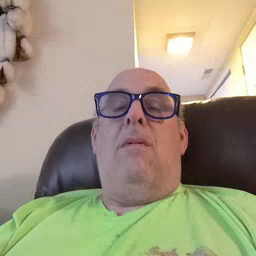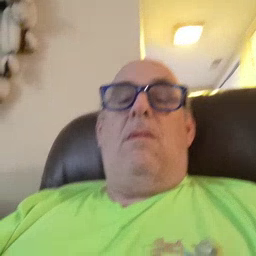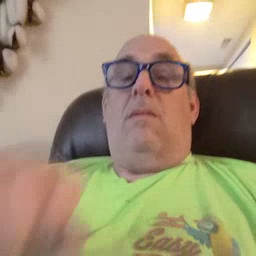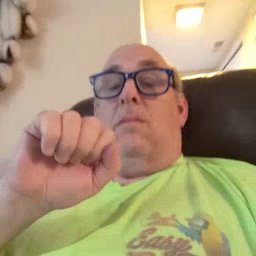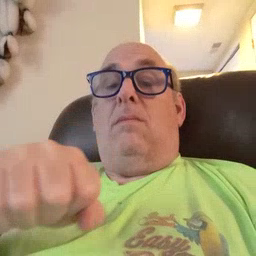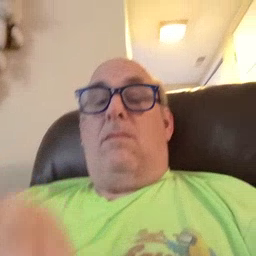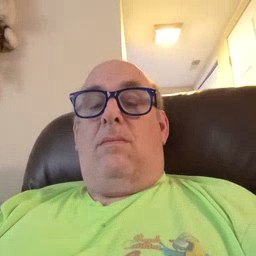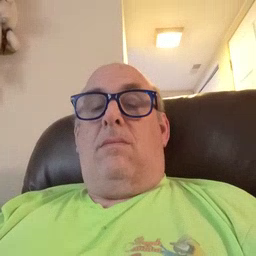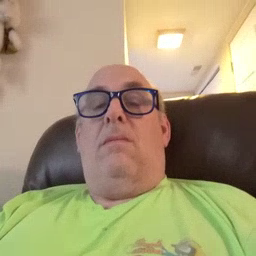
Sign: can